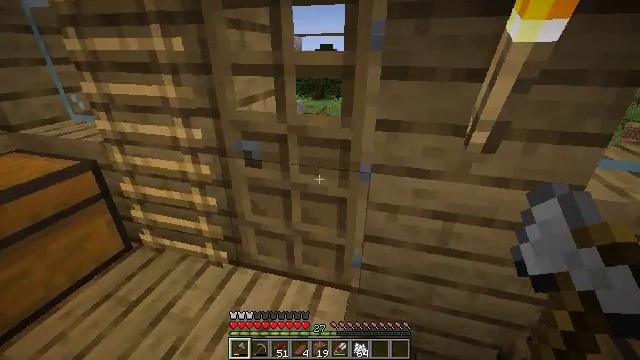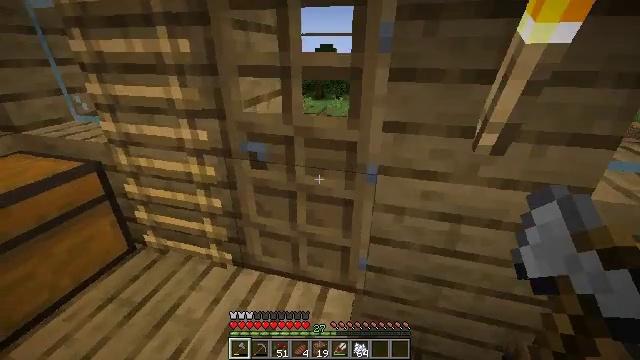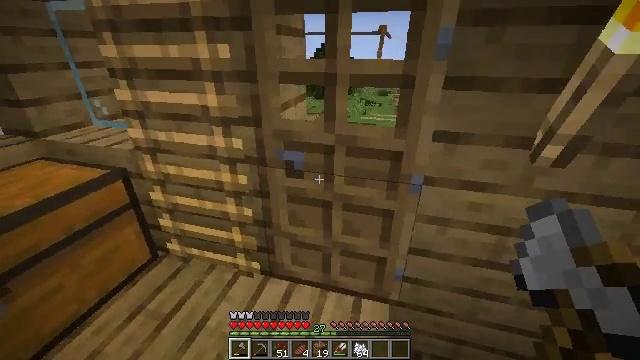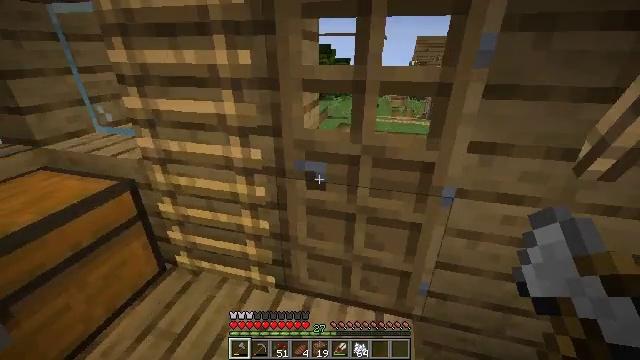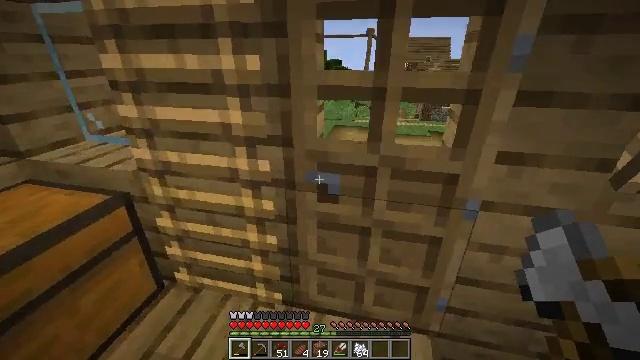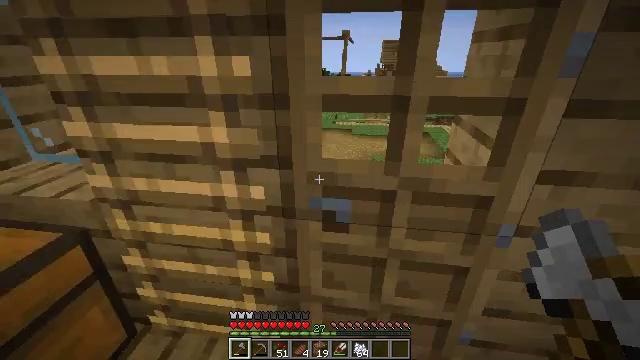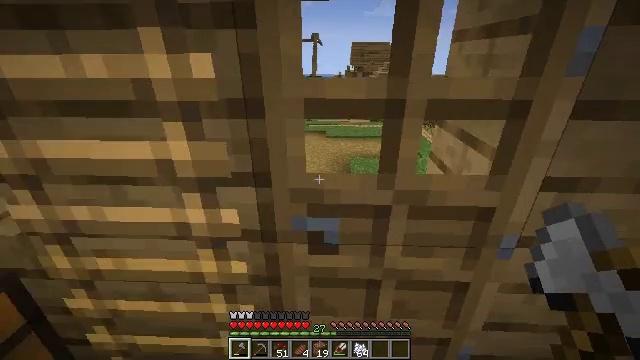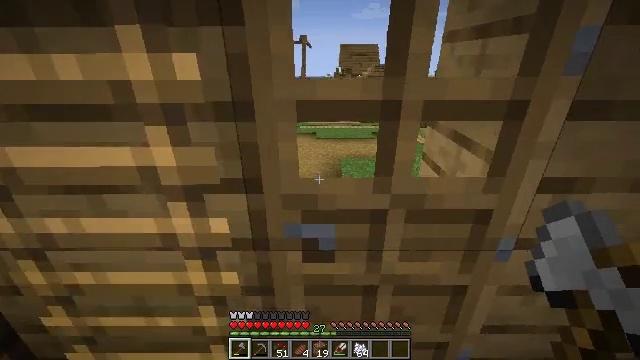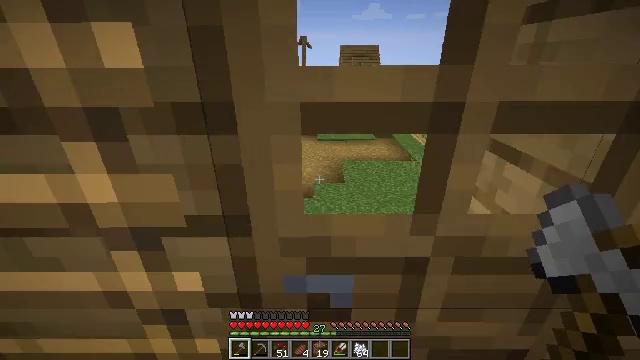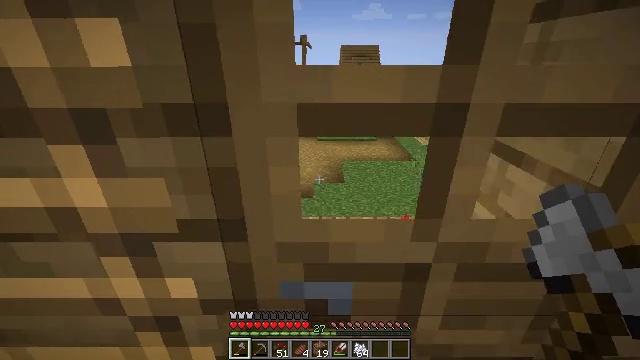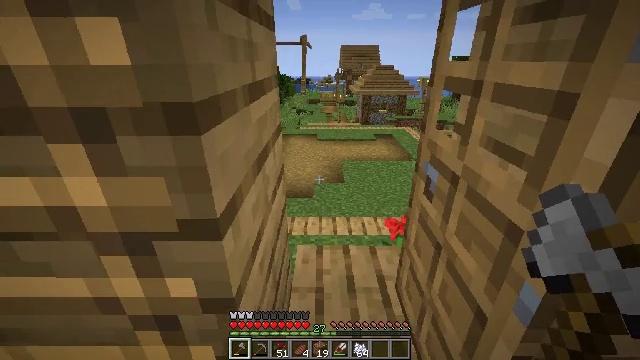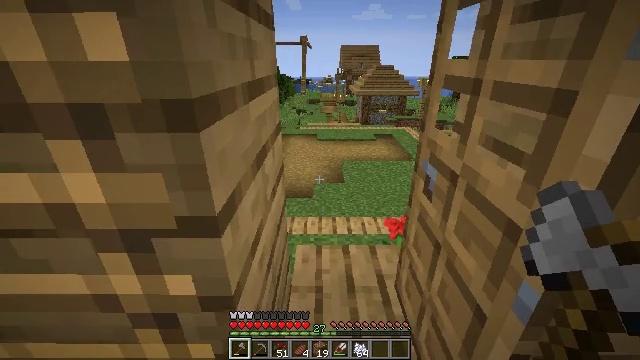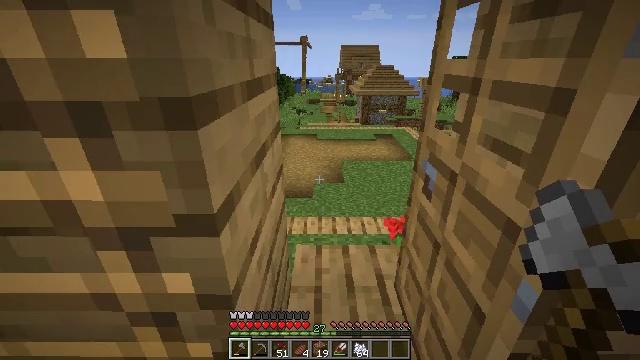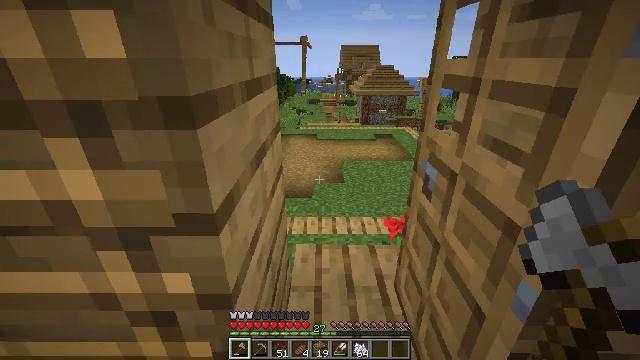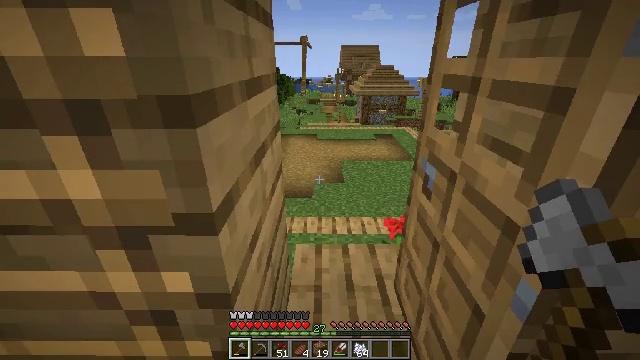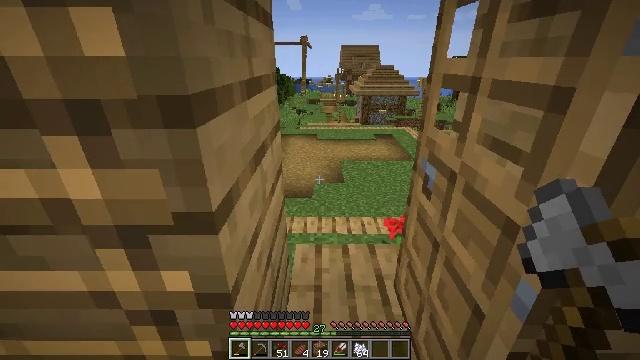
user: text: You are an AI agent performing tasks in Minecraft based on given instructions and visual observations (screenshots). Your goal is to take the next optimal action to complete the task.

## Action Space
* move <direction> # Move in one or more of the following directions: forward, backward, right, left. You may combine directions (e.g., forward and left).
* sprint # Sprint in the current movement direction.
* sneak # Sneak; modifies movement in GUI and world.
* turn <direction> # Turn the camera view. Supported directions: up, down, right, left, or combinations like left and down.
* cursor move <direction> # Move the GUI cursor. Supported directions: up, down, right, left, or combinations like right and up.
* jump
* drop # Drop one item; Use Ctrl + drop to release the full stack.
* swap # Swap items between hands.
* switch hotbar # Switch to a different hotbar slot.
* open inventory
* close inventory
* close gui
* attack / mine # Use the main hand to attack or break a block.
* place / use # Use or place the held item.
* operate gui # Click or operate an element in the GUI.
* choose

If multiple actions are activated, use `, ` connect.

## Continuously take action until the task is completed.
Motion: motion action
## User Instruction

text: Attack the pumpkin to gather it.
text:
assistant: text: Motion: move left
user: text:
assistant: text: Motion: move forward and move left
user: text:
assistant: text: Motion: move forward and move left
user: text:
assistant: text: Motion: move forward, turn right
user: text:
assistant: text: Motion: move forward, turn right
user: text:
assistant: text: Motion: move forward, turn right
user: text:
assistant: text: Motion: move forward, turn right
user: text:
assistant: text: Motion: move forward
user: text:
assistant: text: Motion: move forward
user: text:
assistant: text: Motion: move forward
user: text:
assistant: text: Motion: move forward
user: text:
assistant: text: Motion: move forward
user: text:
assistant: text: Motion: move forward
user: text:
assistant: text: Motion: move forward
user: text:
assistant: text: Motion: move forward
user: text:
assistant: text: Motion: move forward
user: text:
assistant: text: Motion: move forward
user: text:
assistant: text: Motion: move forward
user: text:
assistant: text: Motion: move forward and move right
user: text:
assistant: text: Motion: move forward and move right
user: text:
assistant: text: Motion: move forward and move right
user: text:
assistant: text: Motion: move forward
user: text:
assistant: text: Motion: move forward
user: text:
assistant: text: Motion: move forward
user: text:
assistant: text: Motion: move forward
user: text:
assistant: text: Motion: move forward
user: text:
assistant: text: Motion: move forward
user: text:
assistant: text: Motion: move forward and move left
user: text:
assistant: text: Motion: move forward and move left, turn right
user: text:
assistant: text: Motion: move forward and move left, turn right